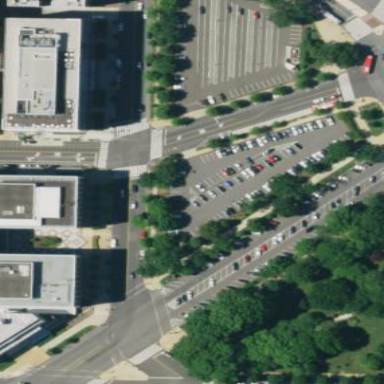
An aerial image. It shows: Street side parking area.